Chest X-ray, PA view. Patient: 32 years old, sex M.
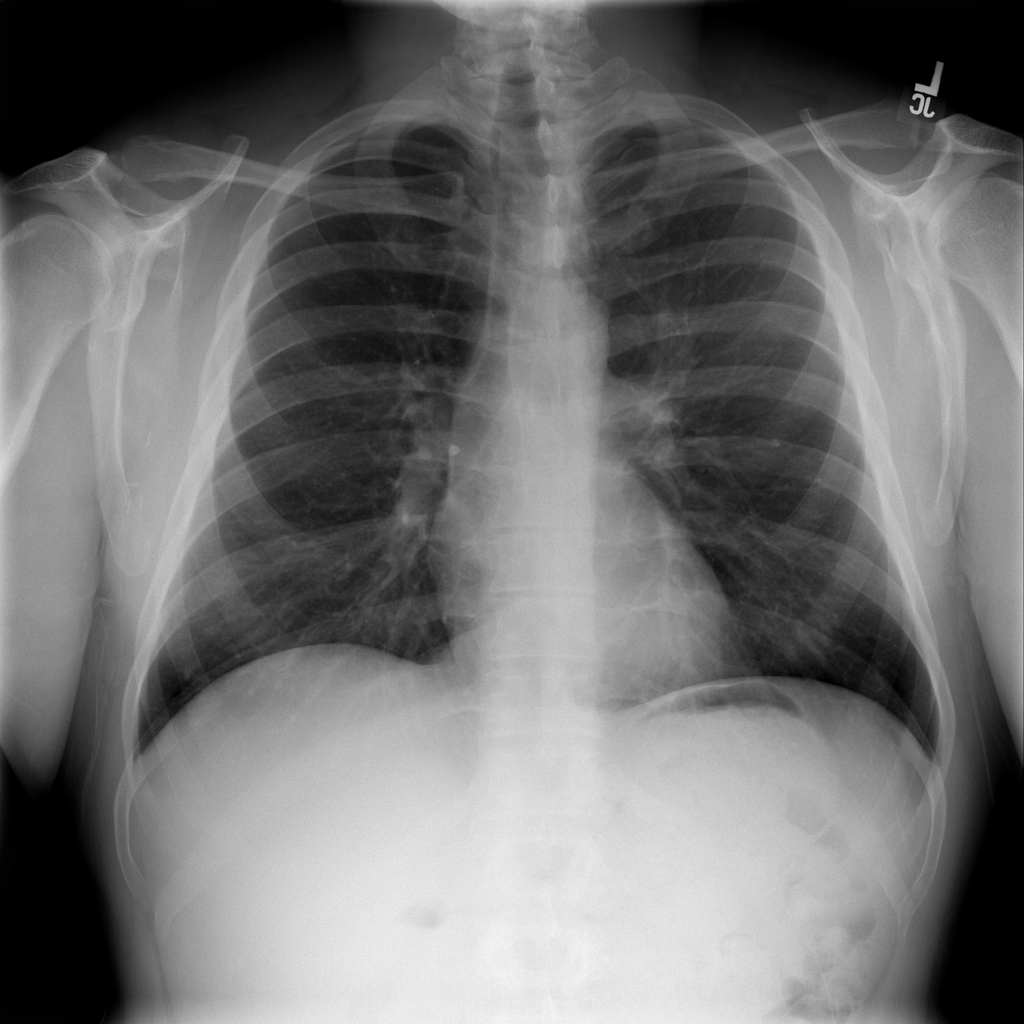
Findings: No Finding